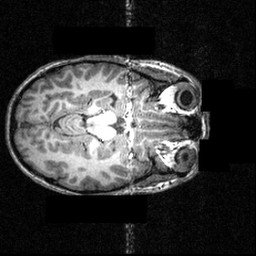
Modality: T1w
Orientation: axial
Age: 27
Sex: female
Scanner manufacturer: siemens
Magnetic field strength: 3.951 T
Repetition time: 1.5 s
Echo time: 0.00335 s